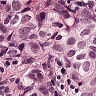
Metastatic tissue present: yes